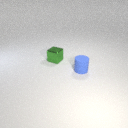
small green metal cube to the left of small blue rubber cylinder